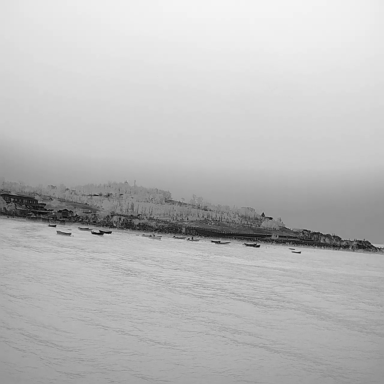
There are 12 bulk_carriers in the infrared image.